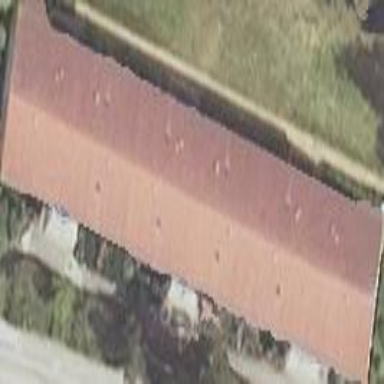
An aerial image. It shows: Gabled roof apartments building.